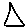
Label: triangle